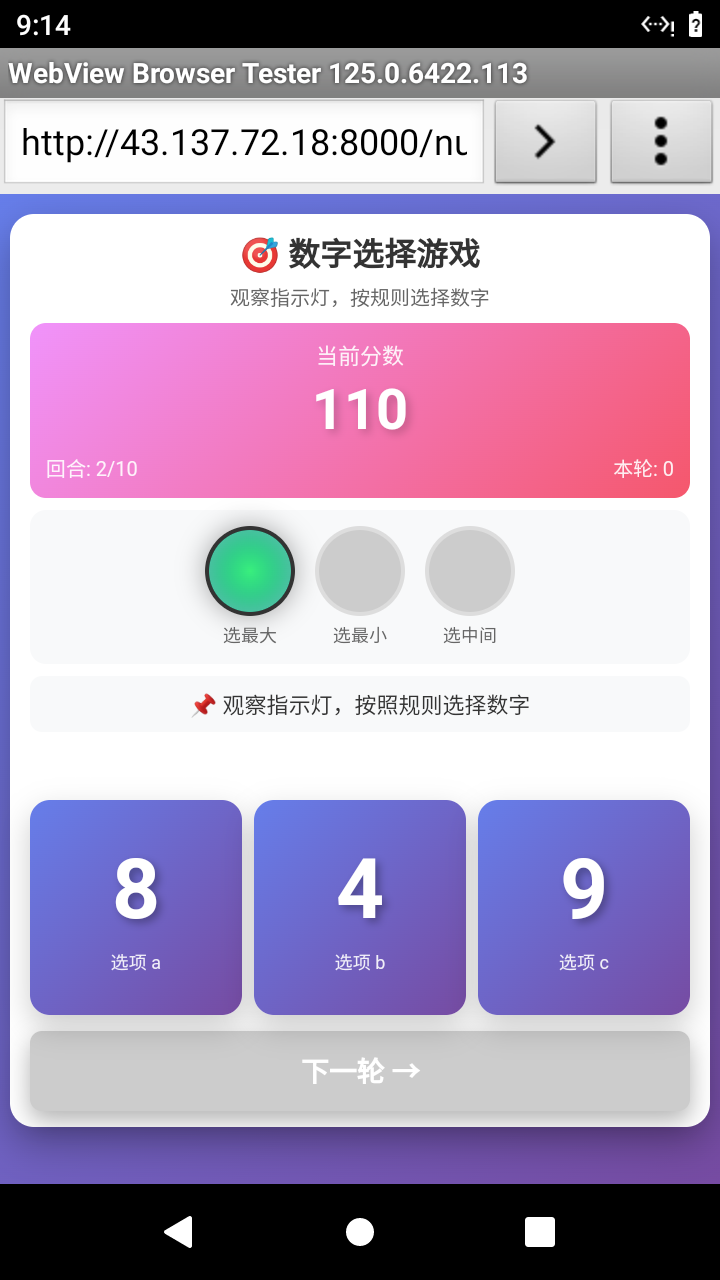

Select the correct number based on the traffic light color.
Answer: 2